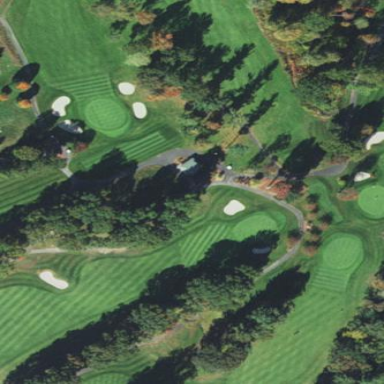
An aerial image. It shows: Grassy area designated as golf fairway.